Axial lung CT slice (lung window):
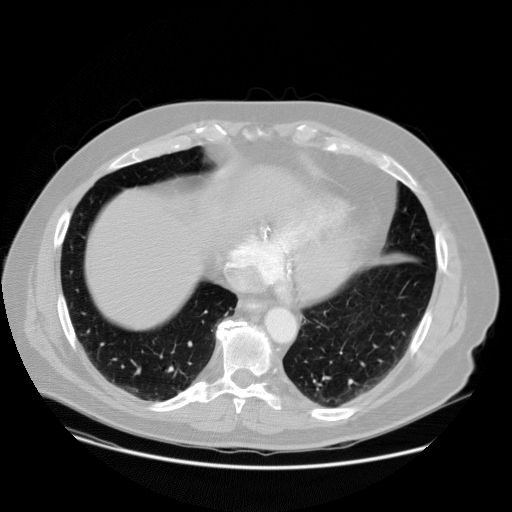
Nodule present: no